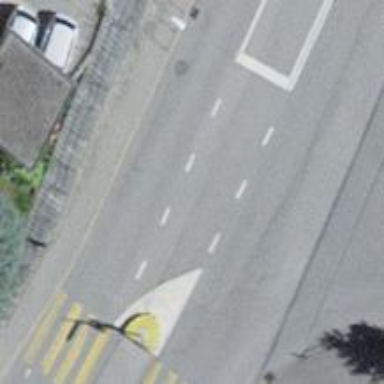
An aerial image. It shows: Secondary road with asphalt surface and dedicated cycle lane.